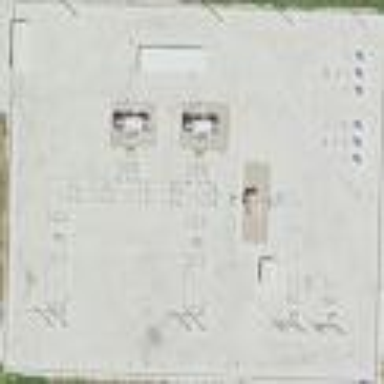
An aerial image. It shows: Generation substation.